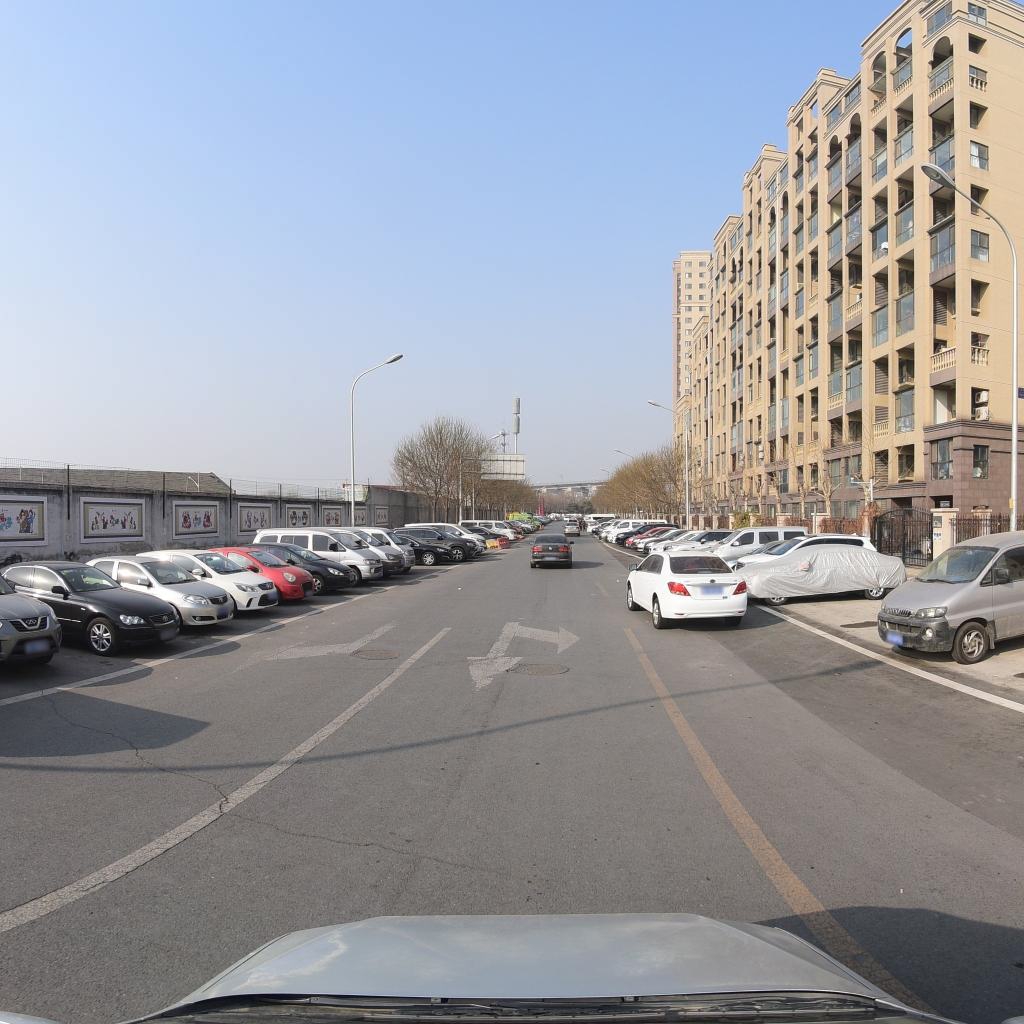
Region: Fengtai
Road damage annotations: transverse crack, manhole cover, manhole cover, longitudinal crack